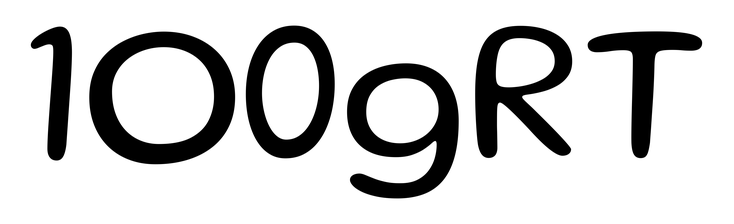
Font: Gluten_Light